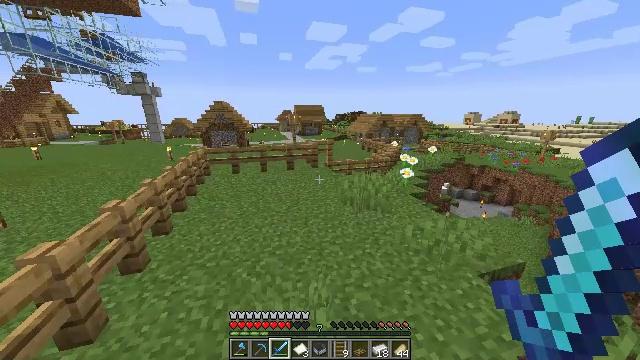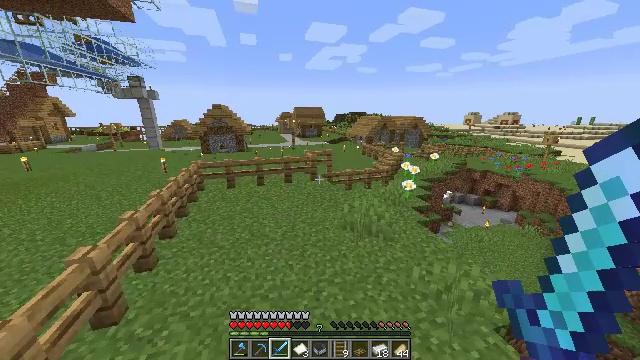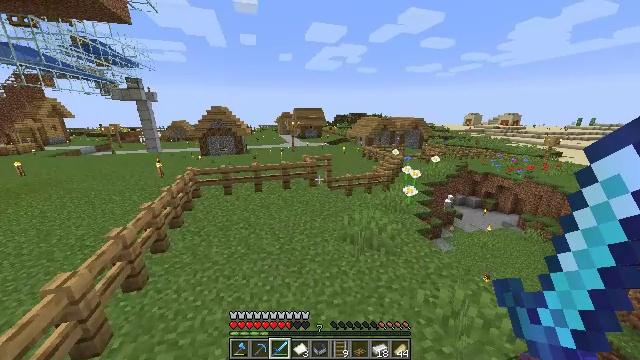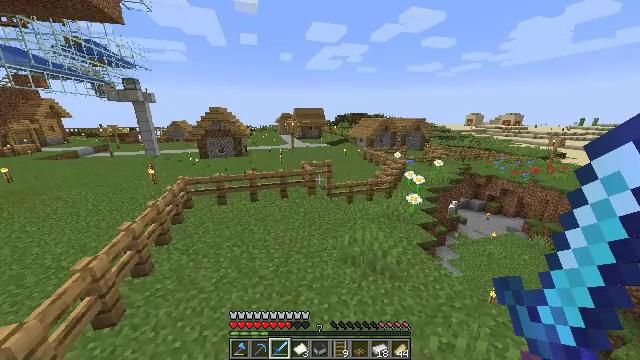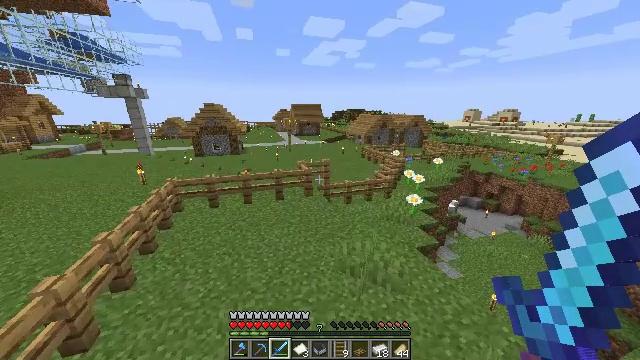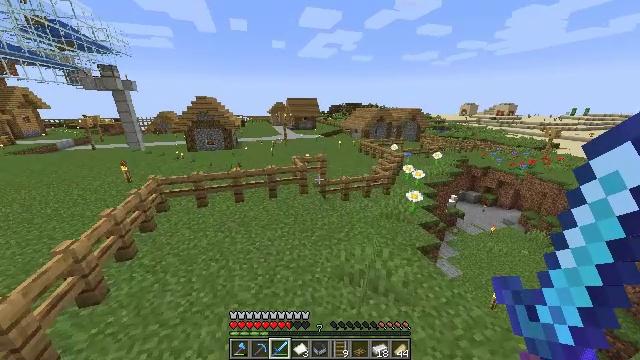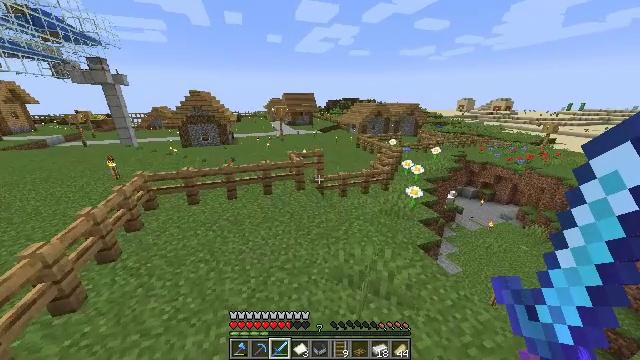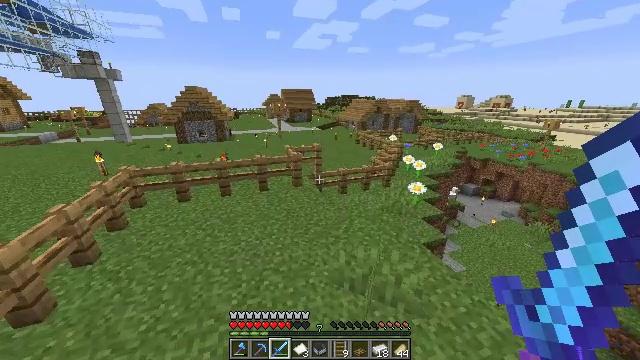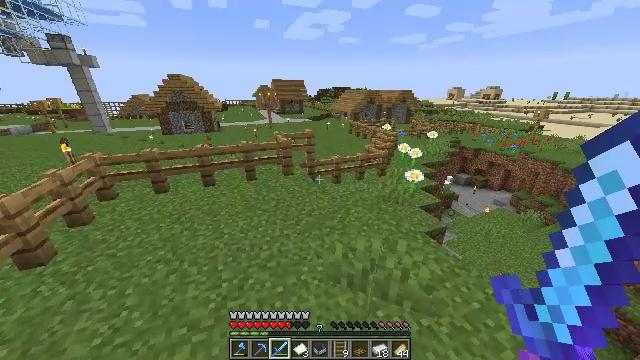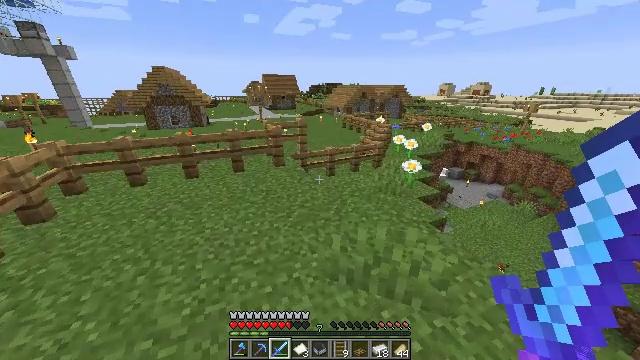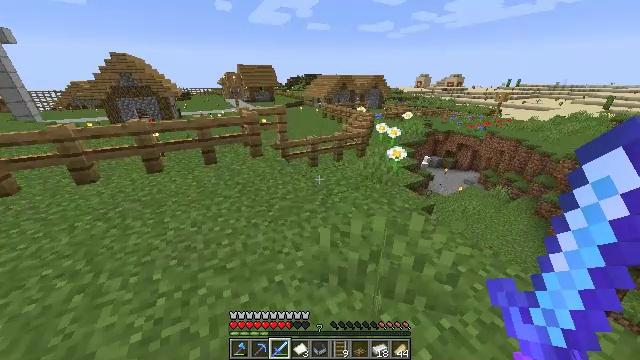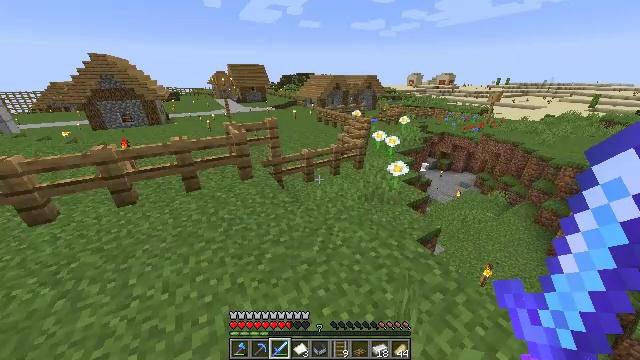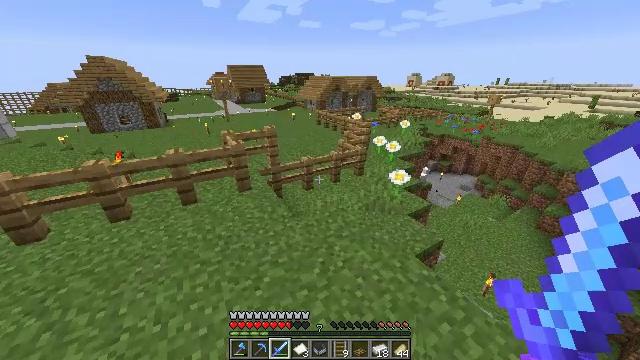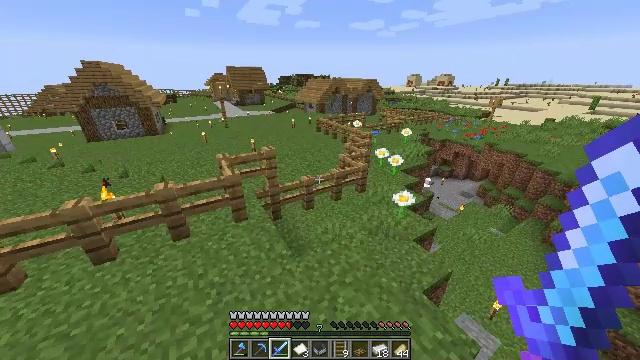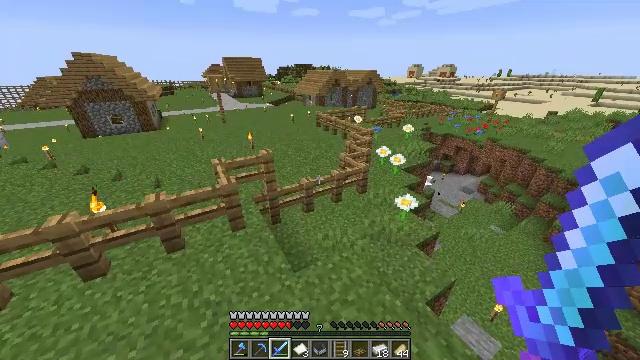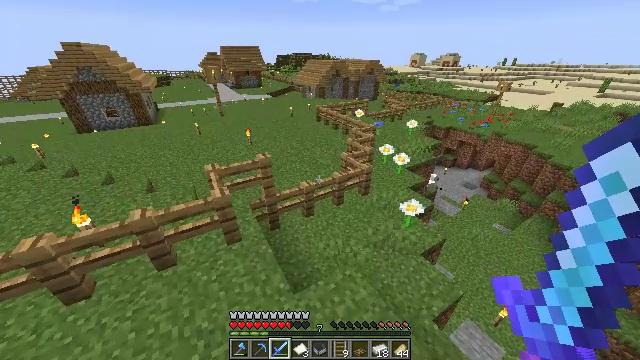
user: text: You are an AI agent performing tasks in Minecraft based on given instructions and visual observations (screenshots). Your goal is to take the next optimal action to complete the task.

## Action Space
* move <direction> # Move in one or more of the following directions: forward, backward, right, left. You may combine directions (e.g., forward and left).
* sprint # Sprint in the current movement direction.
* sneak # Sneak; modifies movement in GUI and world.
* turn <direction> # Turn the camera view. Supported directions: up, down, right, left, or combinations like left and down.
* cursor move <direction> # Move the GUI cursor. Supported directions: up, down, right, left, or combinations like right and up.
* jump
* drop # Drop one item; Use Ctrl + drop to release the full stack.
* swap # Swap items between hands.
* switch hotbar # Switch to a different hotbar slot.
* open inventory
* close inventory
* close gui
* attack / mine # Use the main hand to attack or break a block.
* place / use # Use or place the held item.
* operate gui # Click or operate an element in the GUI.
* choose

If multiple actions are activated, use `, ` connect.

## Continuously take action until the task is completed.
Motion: motion action
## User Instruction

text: Mine the sugar cane near rivers.
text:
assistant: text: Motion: move forward, sprint, jump
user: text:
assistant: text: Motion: move forward, sprint, jump
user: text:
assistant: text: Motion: move forward, jump
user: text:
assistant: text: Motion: move forward, jump
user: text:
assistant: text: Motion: move forward, turn down, jump
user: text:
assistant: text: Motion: move forward, turn down, jump
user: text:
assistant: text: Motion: move forward, jump
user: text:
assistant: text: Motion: move forward, turn right and down, jump
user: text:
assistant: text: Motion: move forward, turn right, jump
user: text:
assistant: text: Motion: move forward, turn right and down, jump
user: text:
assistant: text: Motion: move forward, sprint, turn right, jump
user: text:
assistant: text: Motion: move forward, sprint, jump
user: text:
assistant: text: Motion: move forward, sprint, jump
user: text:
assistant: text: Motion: move forward, sprint, turn down, jump
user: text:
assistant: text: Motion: move forward, turn down, jump
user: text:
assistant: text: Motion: move forward, turn down, jump
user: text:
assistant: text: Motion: move forward, turn left and down, jump
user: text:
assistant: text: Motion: move forward, turn down, jump
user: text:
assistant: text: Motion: move forward, turn left and down, jump
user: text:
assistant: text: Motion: move forward, turn left and down, jump
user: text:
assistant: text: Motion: move forward, turn down, jump
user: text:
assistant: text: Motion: move forward, jump
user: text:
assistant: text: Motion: move forward, sprint, jump
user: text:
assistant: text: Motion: move forward, sprint, jump
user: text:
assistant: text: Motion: move forward, sprint, jump
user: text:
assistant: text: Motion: move forward, sprint, turn right and up, jump
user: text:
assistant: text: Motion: move forward, turn right and up, jump
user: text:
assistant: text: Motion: move forward, turn right and up, jump
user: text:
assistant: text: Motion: move forward, turn up, jump
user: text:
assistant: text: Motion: move forward, turn up, jump